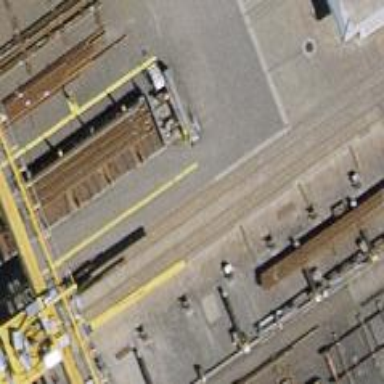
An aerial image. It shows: Railway buffer stop.